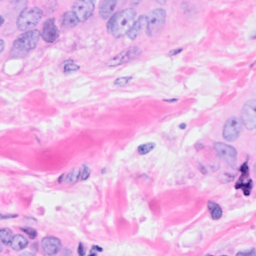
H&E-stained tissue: Breast